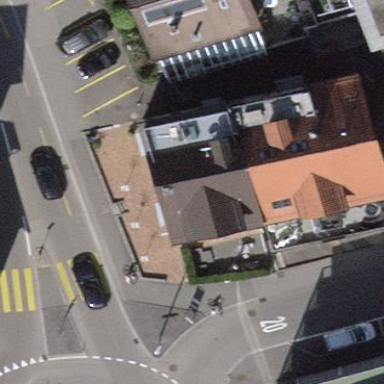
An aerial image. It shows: Semidetached house.